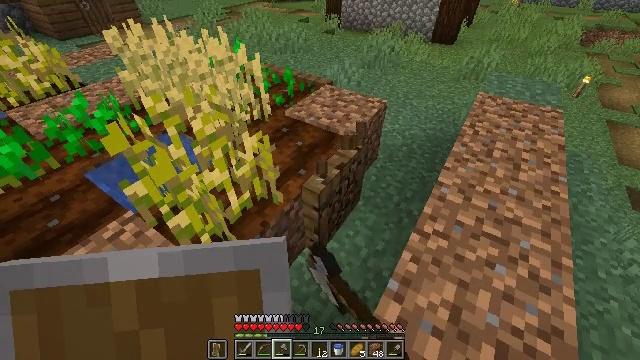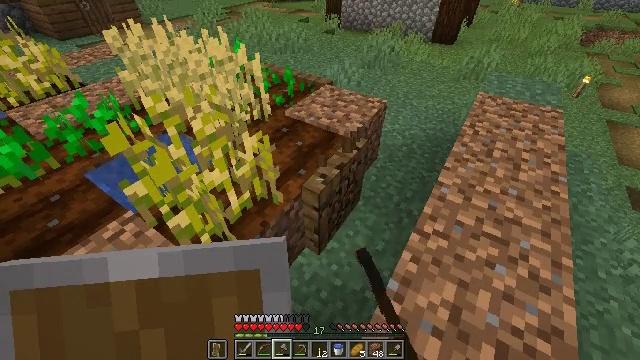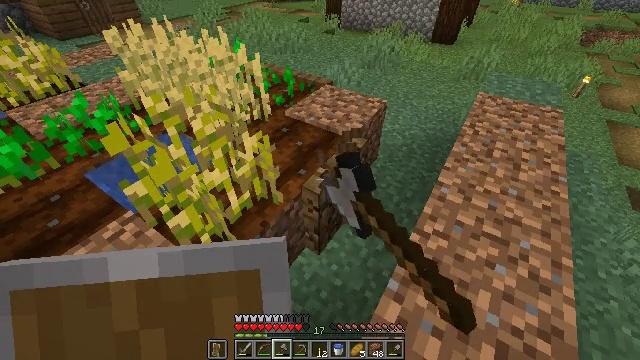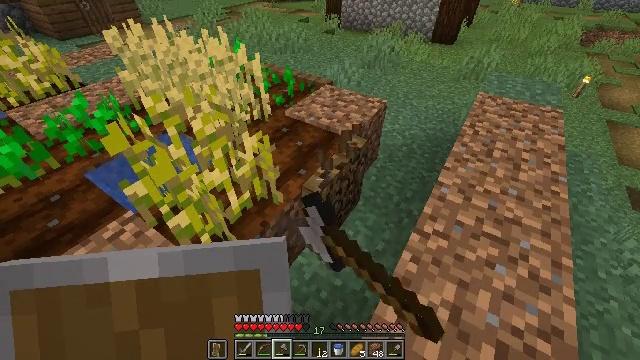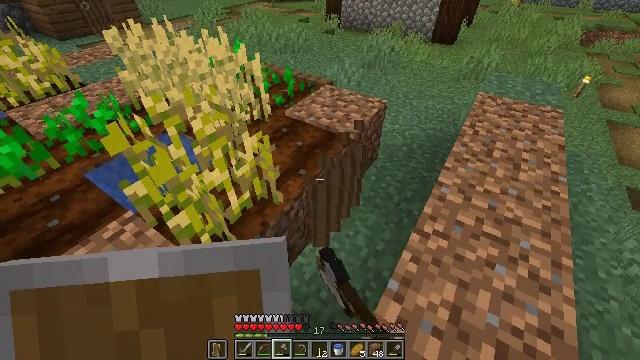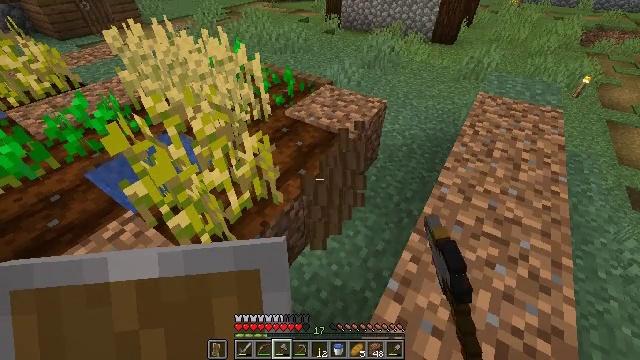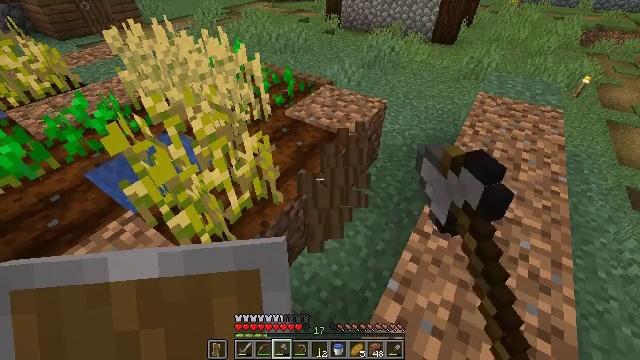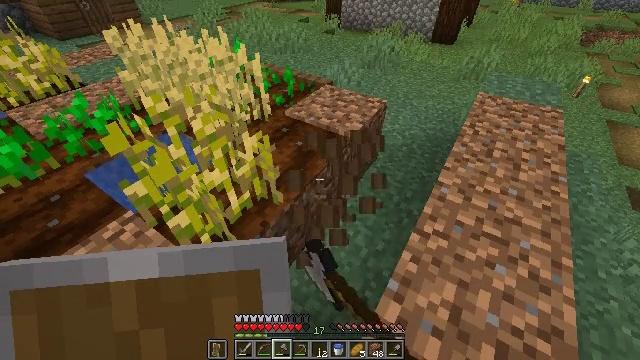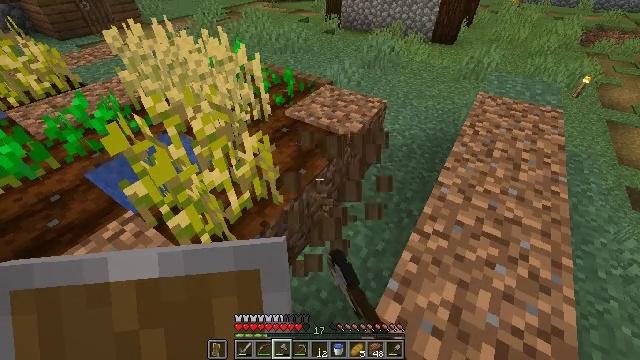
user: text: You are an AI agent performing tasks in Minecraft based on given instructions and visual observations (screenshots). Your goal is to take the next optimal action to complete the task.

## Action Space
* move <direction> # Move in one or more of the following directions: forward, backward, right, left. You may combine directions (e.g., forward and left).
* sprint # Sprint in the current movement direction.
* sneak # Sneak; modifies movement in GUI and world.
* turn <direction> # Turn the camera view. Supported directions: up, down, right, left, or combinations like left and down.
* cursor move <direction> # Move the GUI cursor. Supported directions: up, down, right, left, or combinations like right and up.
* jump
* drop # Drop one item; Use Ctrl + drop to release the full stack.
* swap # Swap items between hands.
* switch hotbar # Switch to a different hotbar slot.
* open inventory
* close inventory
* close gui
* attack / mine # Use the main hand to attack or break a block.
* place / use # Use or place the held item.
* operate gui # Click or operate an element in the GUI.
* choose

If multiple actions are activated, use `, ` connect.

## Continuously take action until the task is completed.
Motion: motion action
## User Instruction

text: Destroy the spruce trapdoor to collect it.
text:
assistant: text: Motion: attack / mine
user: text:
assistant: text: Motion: attack / mine
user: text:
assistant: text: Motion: attack / mine
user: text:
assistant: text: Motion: attack / mine
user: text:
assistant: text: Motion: attack / mine
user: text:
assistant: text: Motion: attack / mine
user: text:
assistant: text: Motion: attack / mine
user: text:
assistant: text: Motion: attack / mine
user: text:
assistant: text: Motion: no_op